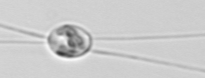
Label: Chaetoceros_danicus